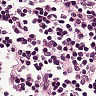
Metastatic tissue present: no